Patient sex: M
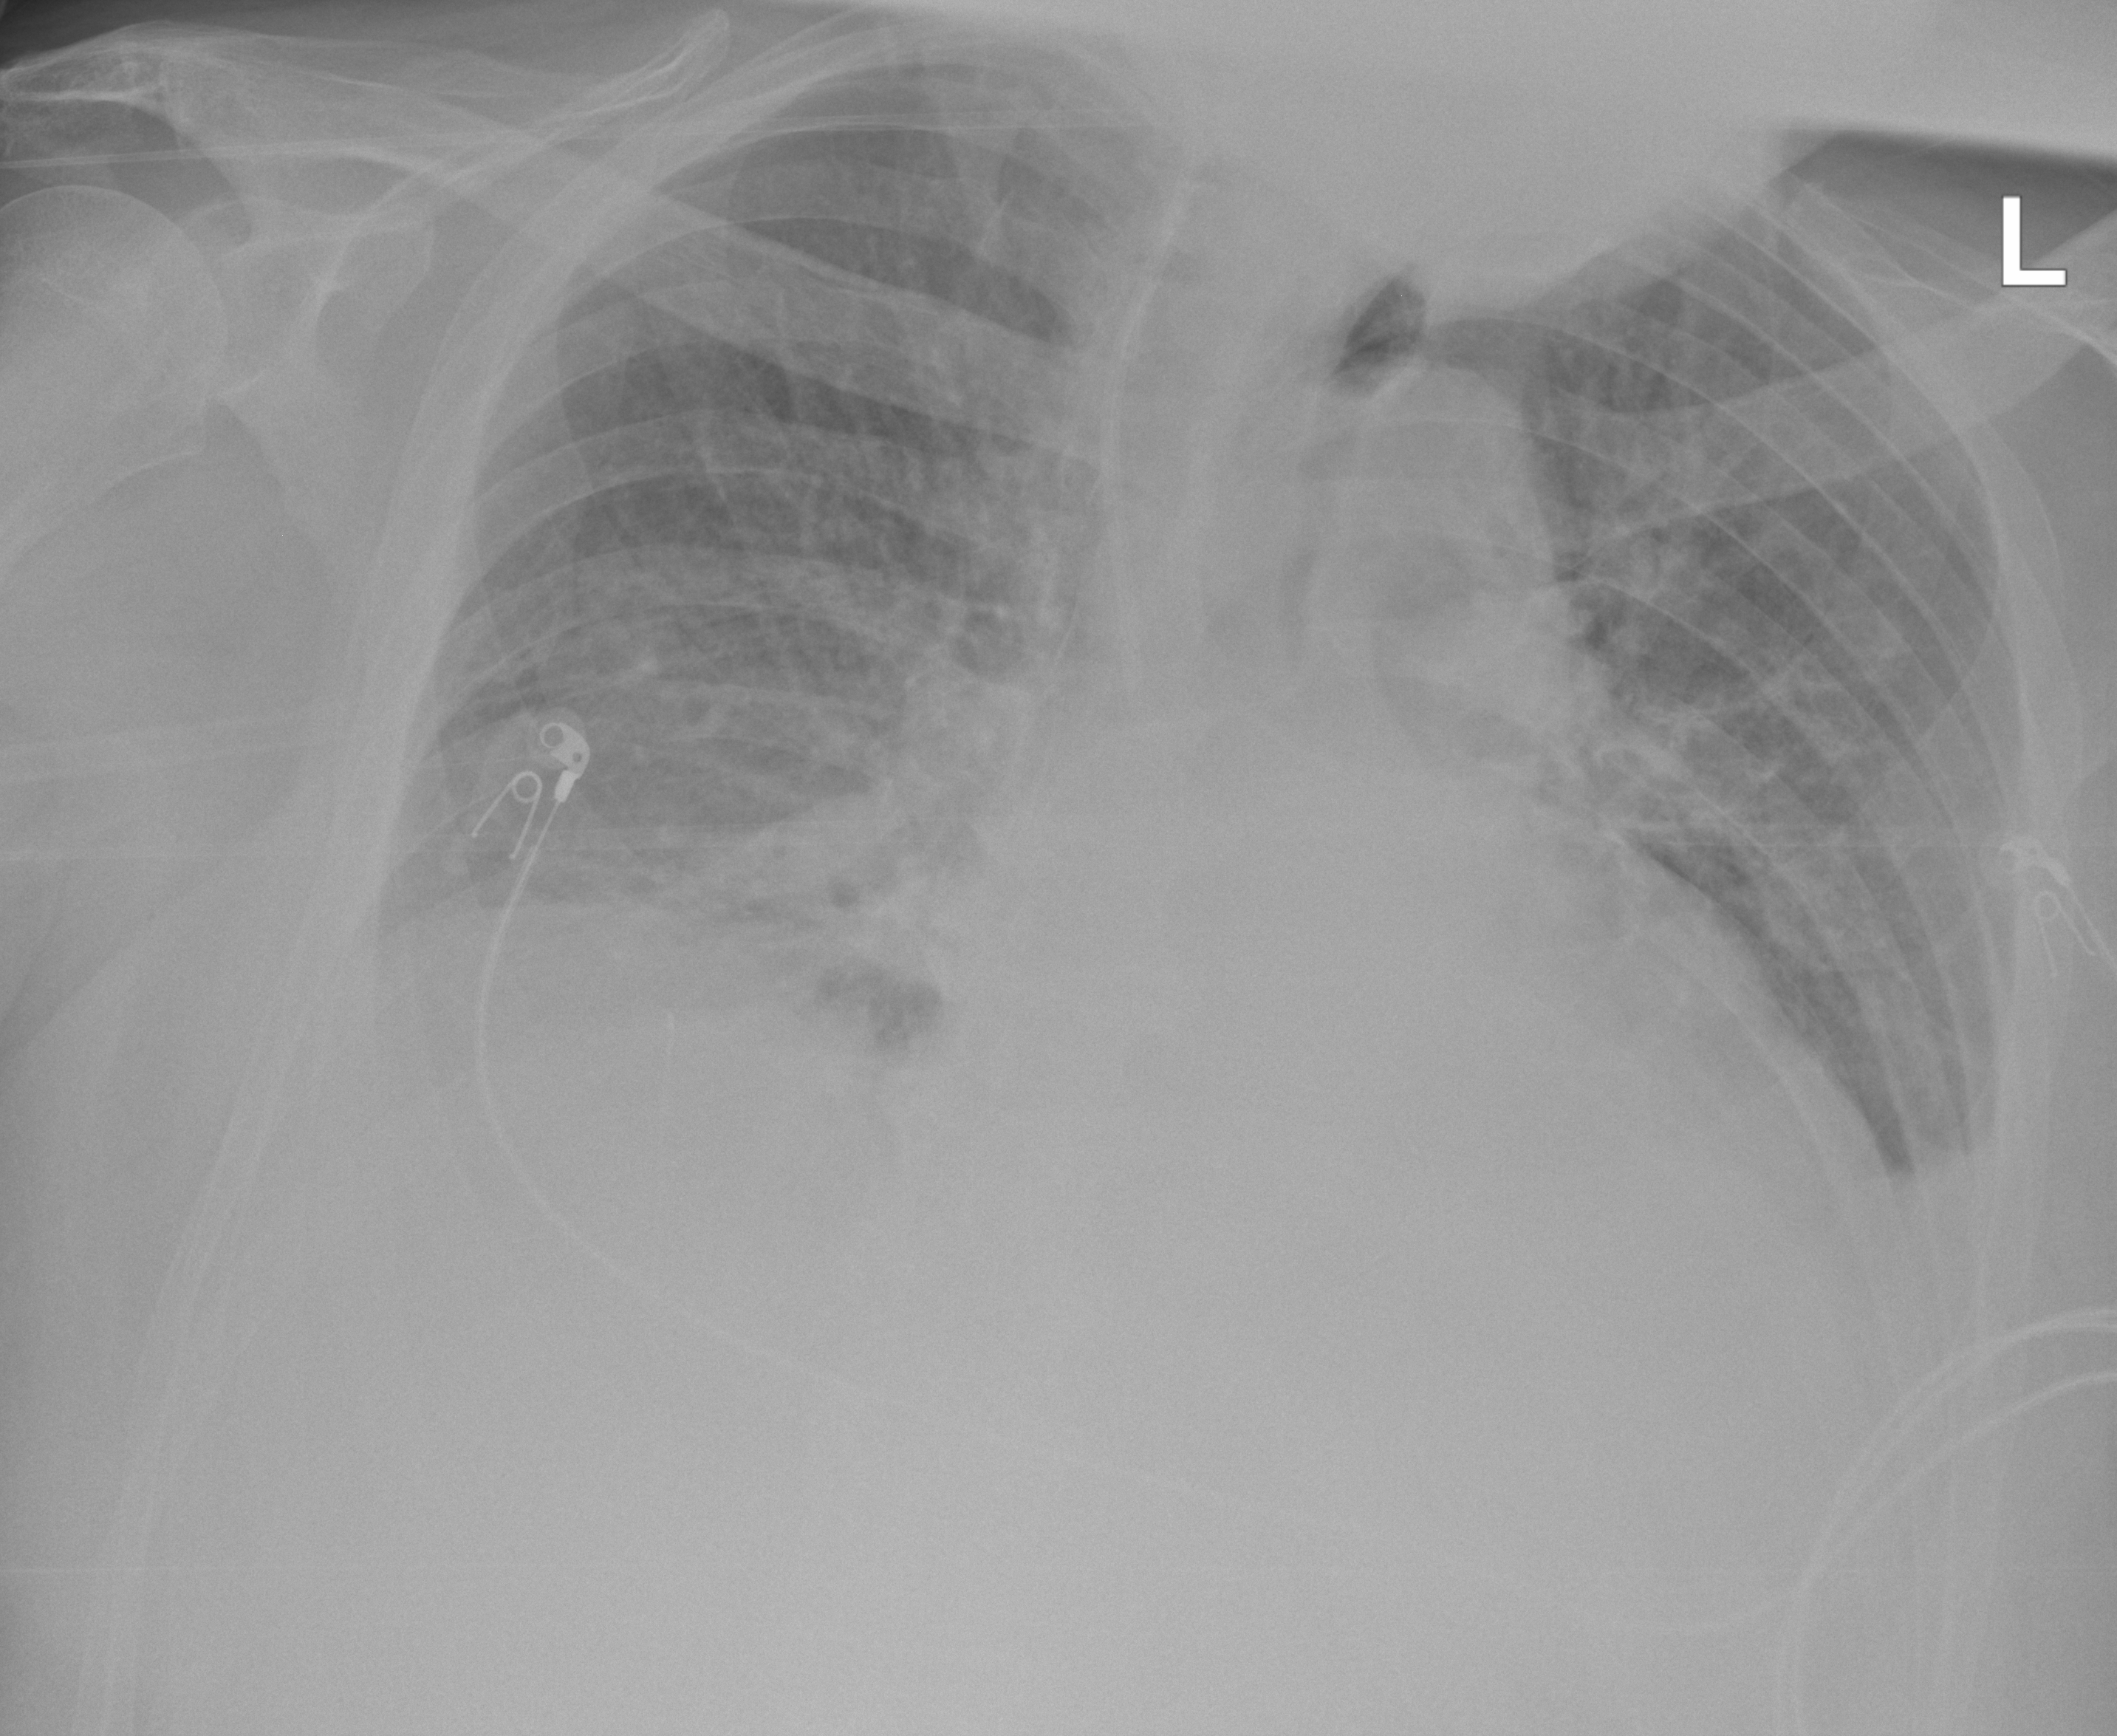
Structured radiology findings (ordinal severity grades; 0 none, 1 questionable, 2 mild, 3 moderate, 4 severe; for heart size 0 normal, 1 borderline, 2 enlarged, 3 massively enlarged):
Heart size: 2
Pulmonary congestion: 2
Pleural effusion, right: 2
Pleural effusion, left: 2
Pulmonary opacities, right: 2
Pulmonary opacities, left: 2
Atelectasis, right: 2
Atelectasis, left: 2